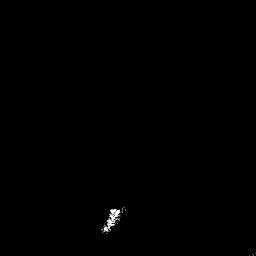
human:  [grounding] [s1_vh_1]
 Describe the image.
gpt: In the satellite image, there is  <ref>1 medium ship </ref> <box>[[38, 80, 46, 92, 0]]</box> located at bottom.